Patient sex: M
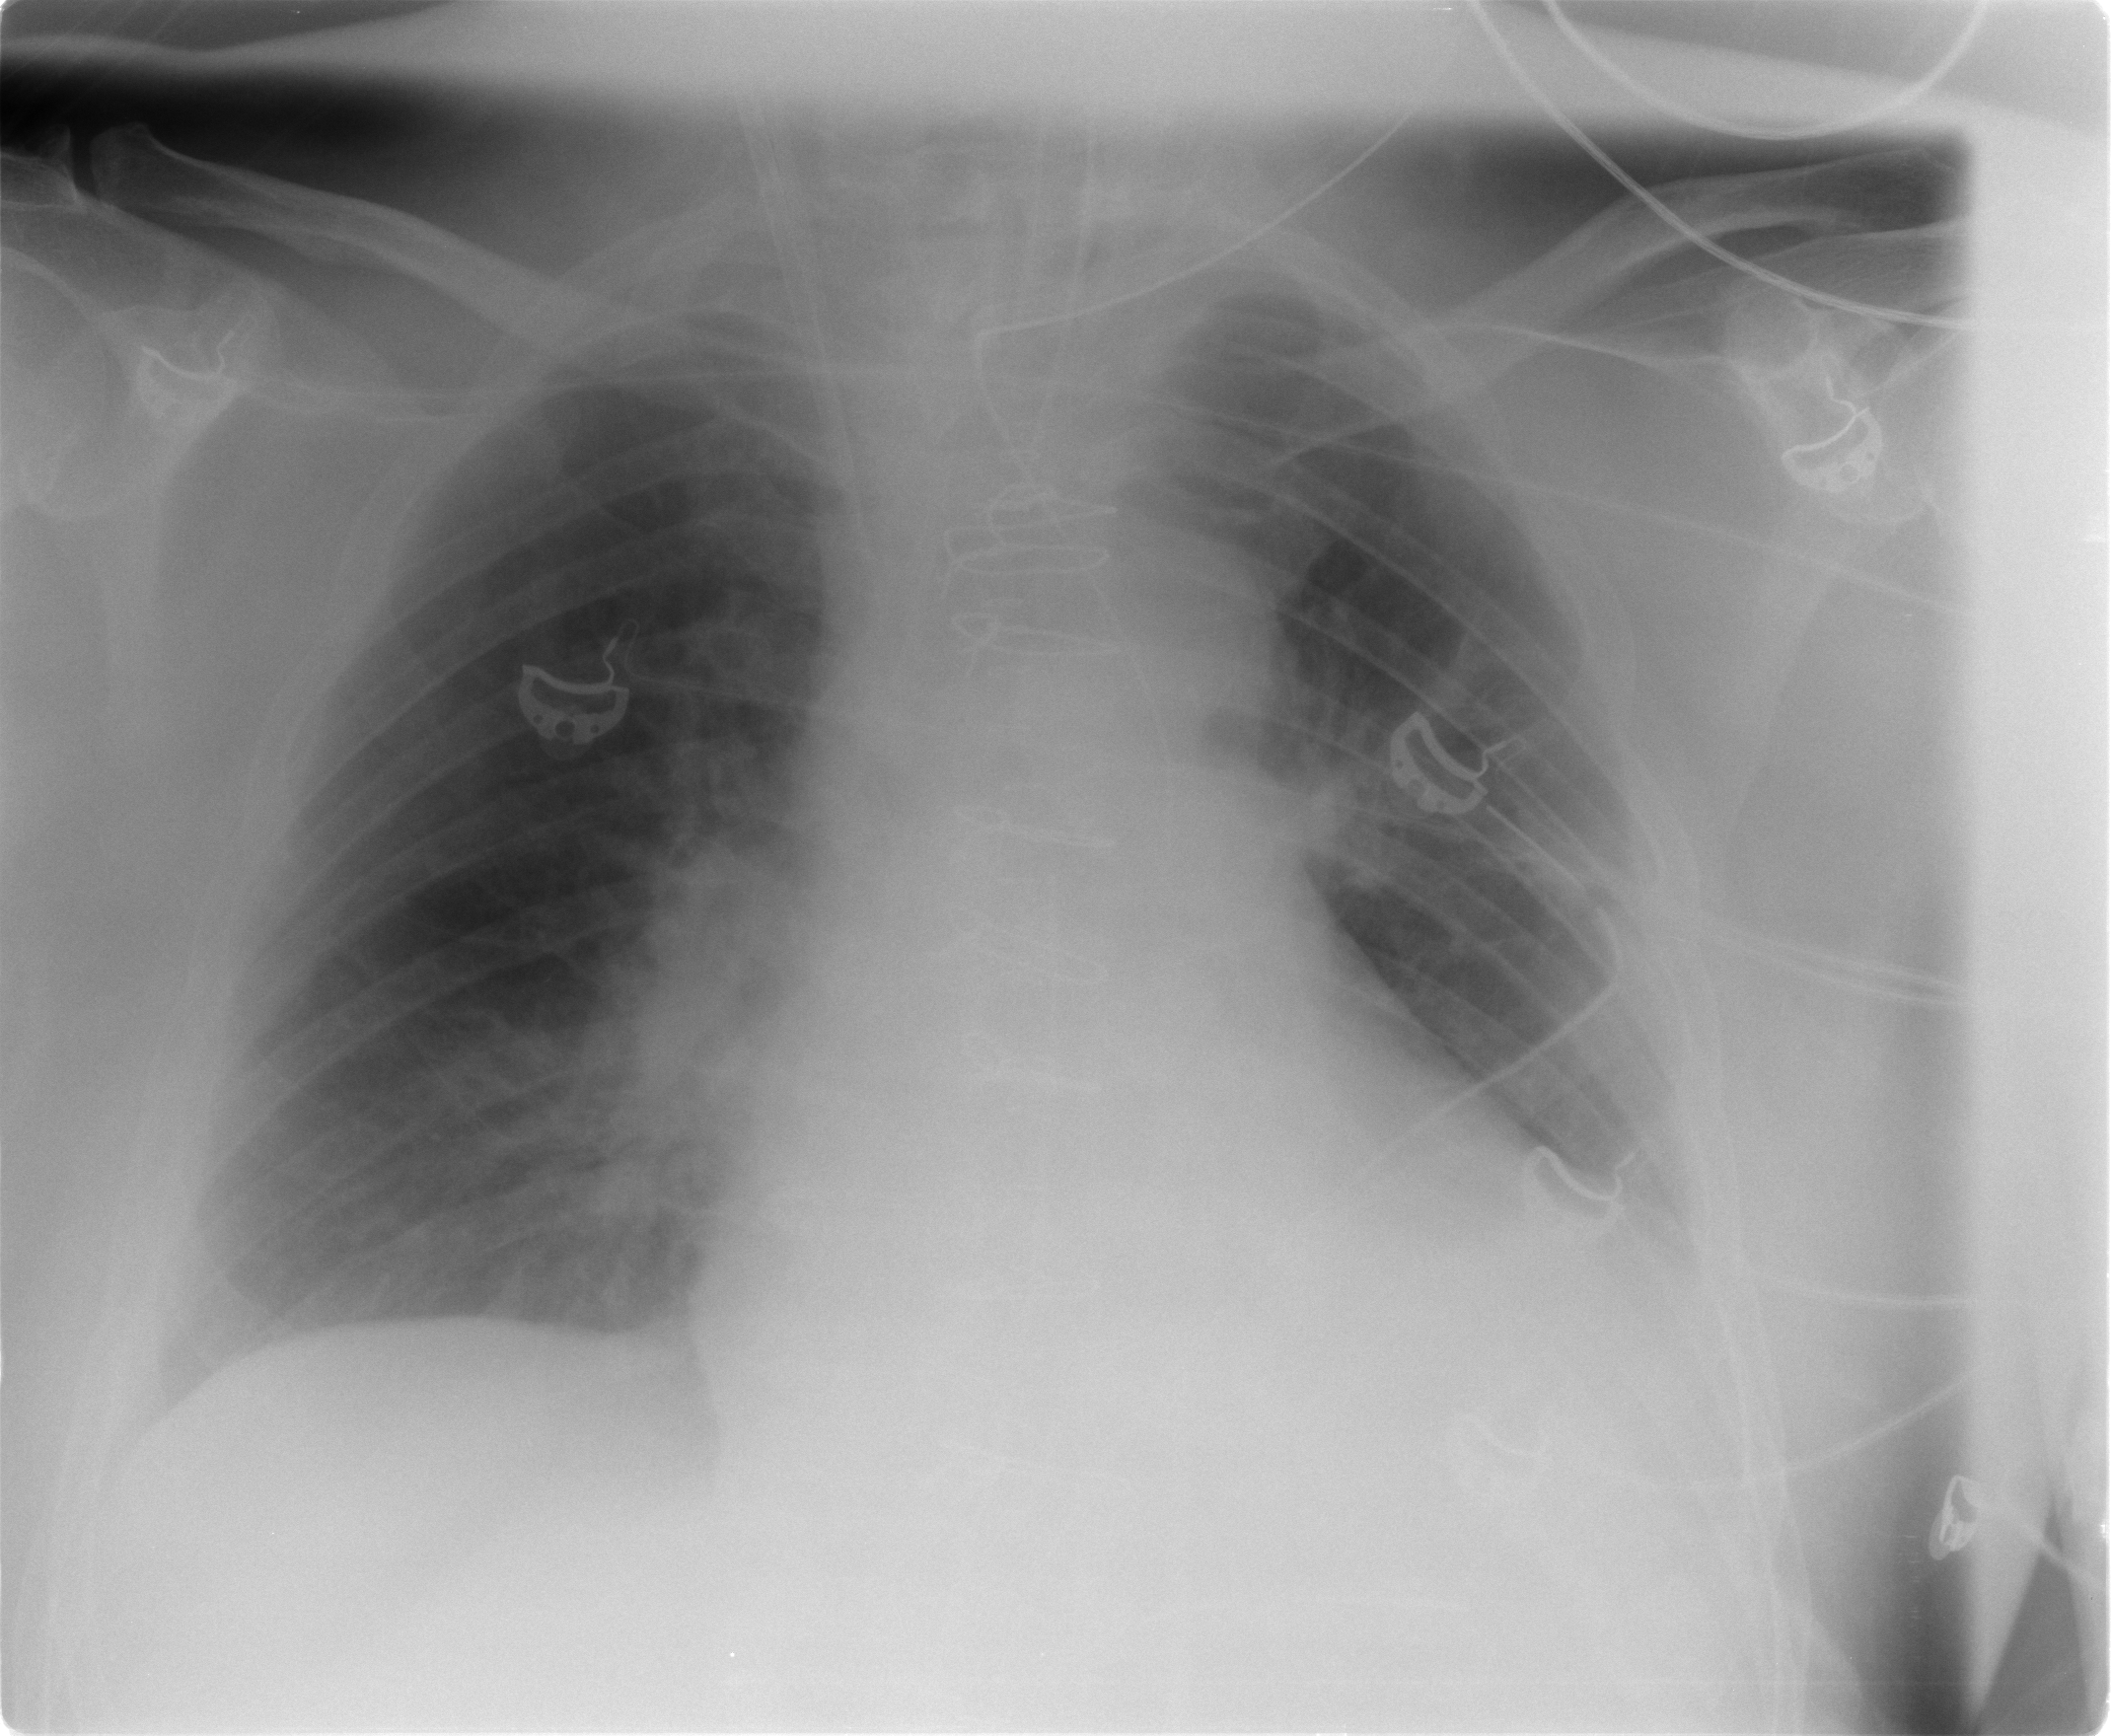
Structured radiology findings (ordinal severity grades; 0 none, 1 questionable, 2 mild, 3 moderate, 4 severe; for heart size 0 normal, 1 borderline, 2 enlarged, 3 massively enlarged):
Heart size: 2
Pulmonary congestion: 2
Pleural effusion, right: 0
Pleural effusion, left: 2
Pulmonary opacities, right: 0
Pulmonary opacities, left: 1
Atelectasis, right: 0
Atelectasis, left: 2